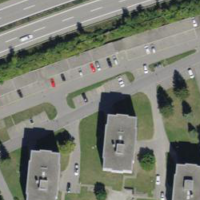
EUNIS habitat code: 57
Species observed at this site:
Stachys recta
Hippocrepis comosa
Podarcis muralis